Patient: sex M, age 37
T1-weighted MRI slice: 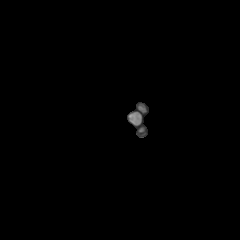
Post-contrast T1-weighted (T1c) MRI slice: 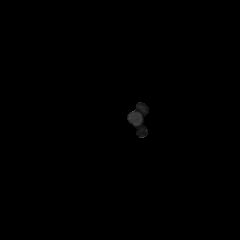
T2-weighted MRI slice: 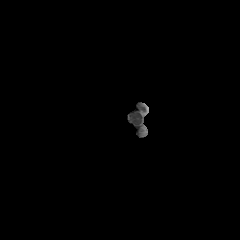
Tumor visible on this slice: no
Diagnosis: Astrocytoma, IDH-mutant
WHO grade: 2